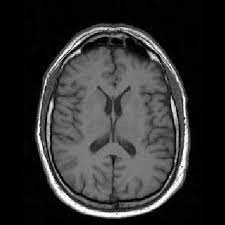
Label: notumor